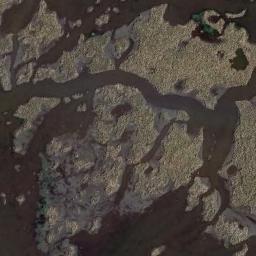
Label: wetland